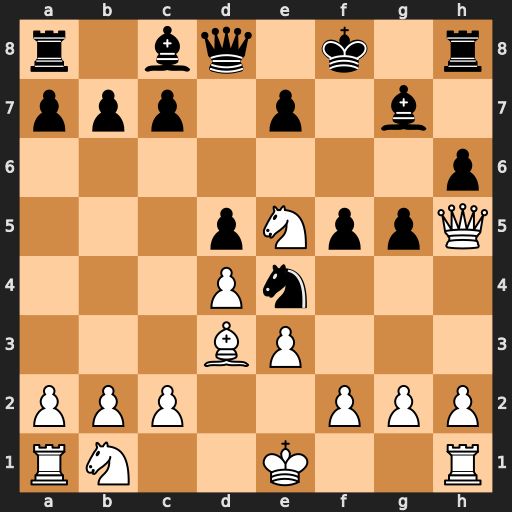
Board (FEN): r1bq1k1r/ppp1p1b1/7p/3pNppQ/3Pn3/3BP3/PPP2PPP/RN2K2R
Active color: w
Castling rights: KQ
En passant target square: -
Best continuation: Qf7#